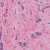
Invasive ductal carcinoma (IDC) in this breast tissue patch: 1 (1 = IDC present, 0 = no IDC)